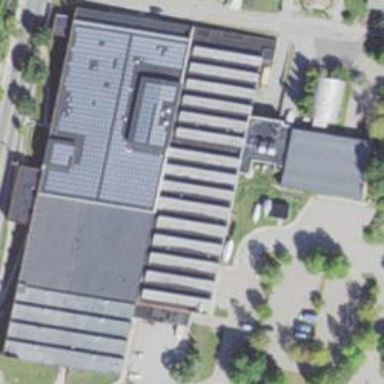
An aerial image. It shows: Industrial building.